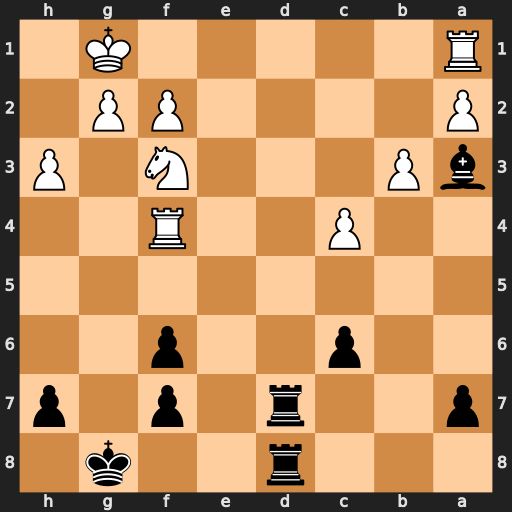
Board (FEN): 3r2k1/p2r1p1p/2p2p2/8/2P2R2/bP3N1P/P4PP1/R5K1
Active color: b
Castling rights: -
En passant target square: -
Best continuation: Rd1+ Rxd1 Rxd1+ Kh2 Bd6